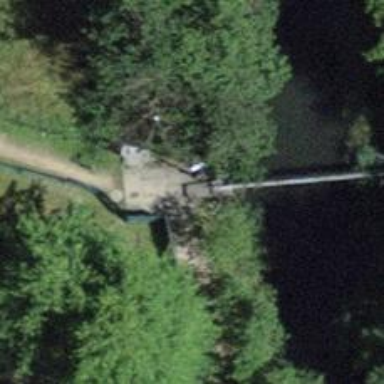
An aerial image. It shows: Outdoor pipeline.